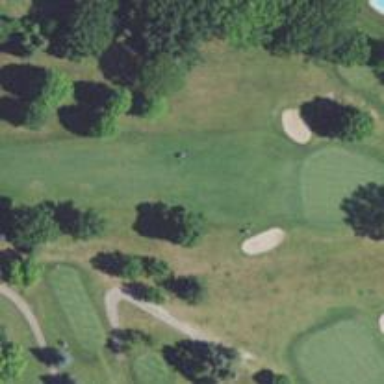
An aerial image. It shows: Golf hole.